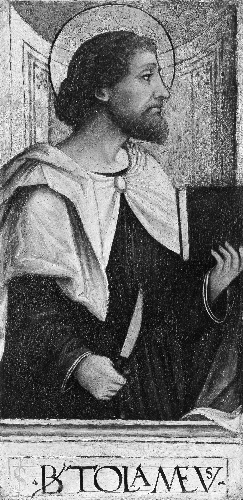
Title: The Twelve Apostles: Saints Bartholomew, Andrew, Matthew, James the Greater, Thaddeus, Philip, James the Lesser, Simon, Peter, Paul, Thomas, and John
Artist: Bergognone (Ambrogio di Stefano da Fossano)
Artist bio: Italian, Milan ca. 1453–1523 Milan
Object type: Painting
Classification: Paintings
Medium: Oil and gold on wood
Dimensions: Each 12 1/4 x 6 in. (31.1 x 15.2 cm)
Department: European Paintings
Credit line: Fletcher Fund, 1926
Accession year: 1927
Repository: Metropolitan Museum of Art, New York, NY
Tags: Apostles|Saint Matthew|Saint Paul|Saint Peter|Saints|Men